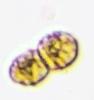
Label: Margalefidinium